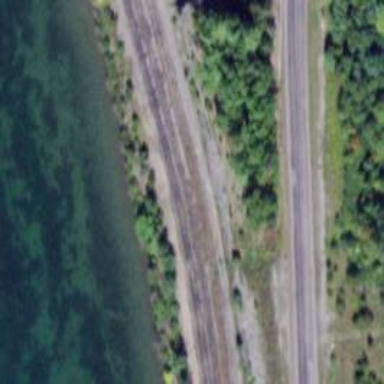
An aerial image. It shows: Railway siding for service.